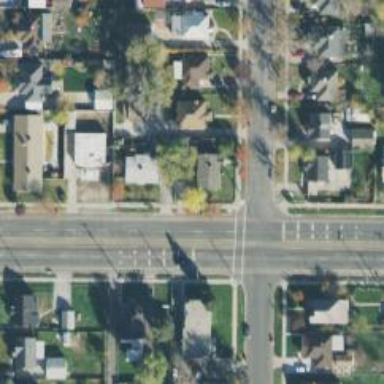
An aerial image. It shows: Asphalt footway with uncontrolled pedestrian crossing marked with lines.